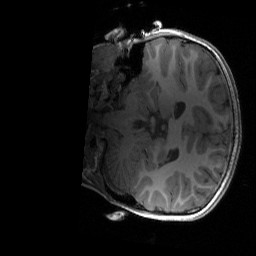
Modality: T1w
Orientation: coronal
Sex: female
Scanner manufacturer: siemens
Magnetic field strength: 3 T
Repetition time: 1.9 s
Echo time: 0.00243 s